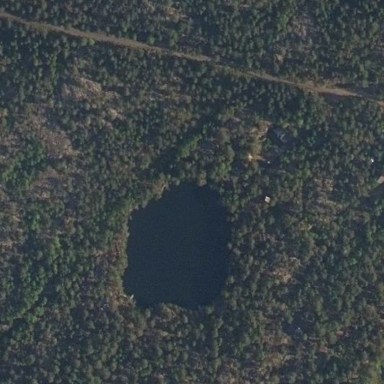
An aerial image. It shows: Pond with natural water.